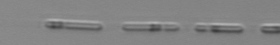
Label: Skeletonema